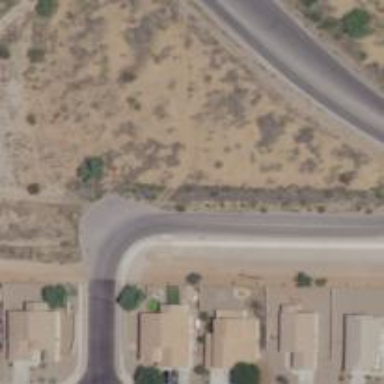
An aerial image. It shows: Residential road.